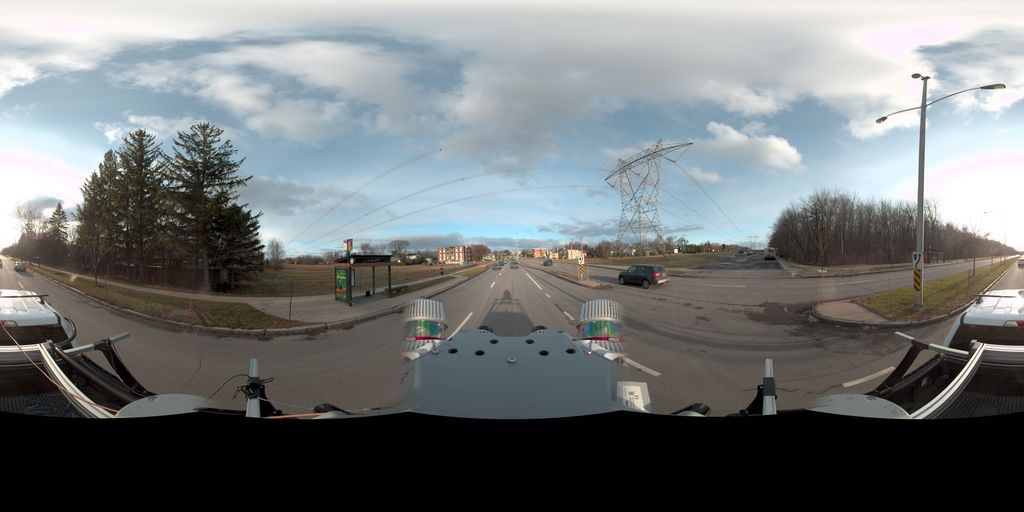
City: quebec_city